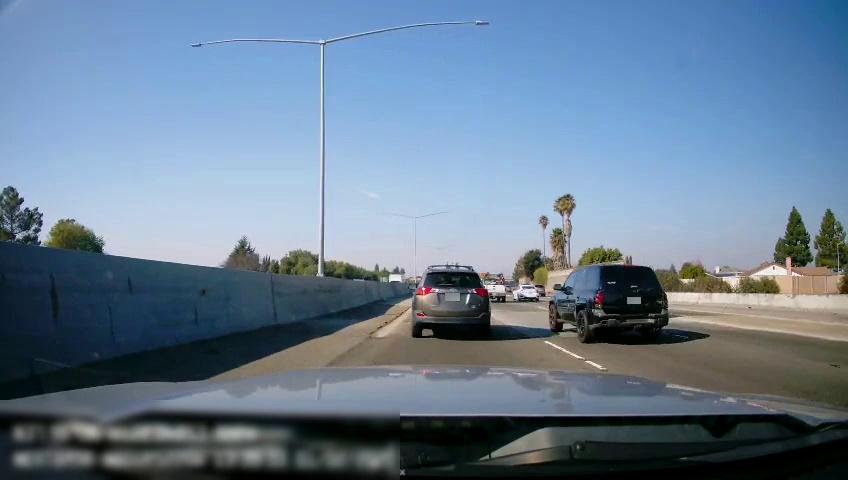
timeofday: Day
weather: Sunny
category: Vehicles | Truck
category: Drivable Space
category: Vehicles | SUV
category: Vehicles | Car
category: Vehicles | Truck
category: Vehicles | SUV
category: Vehicles | SUV
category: Lanes | Alternate Lane
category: Lanes | Alternate Lane
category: Lanes | Current Lane